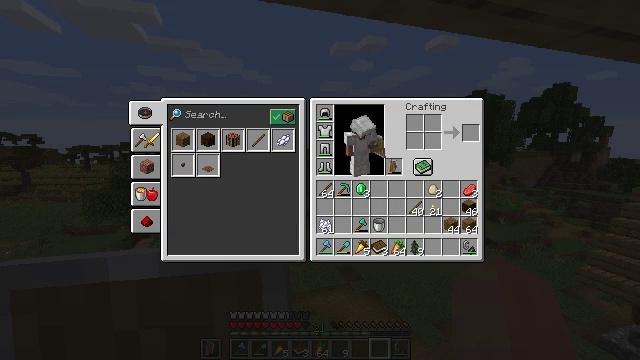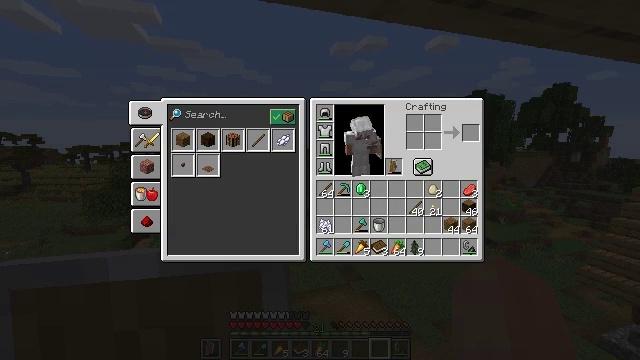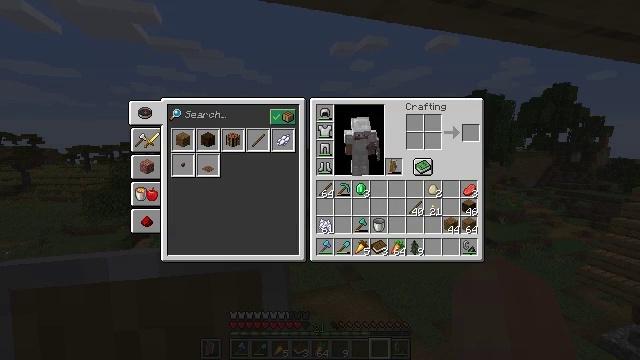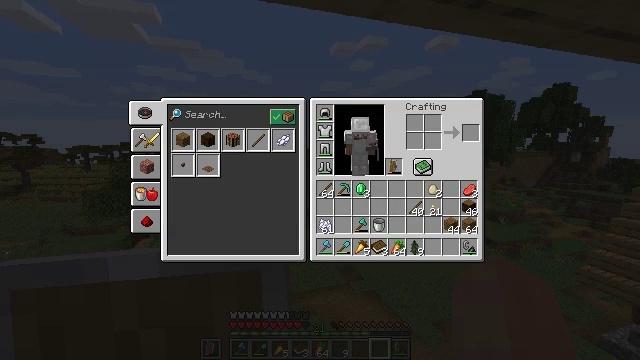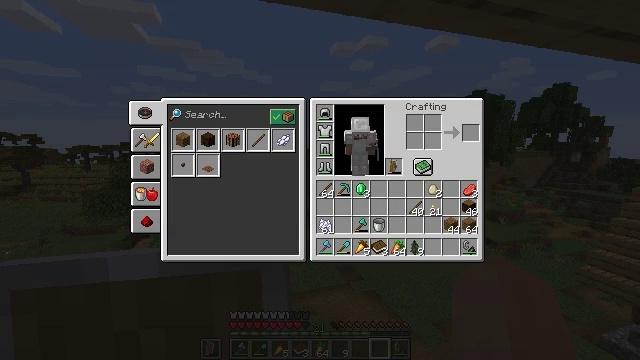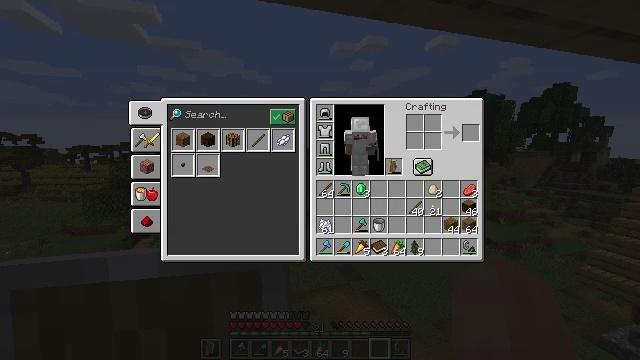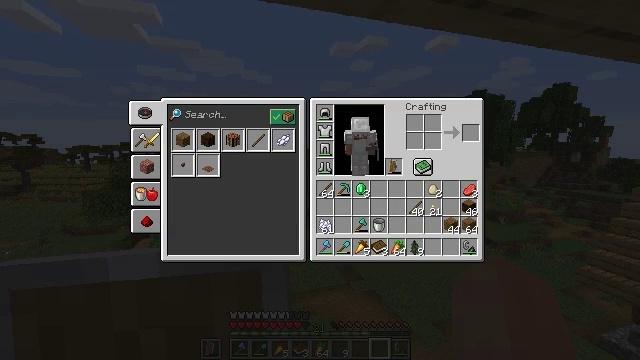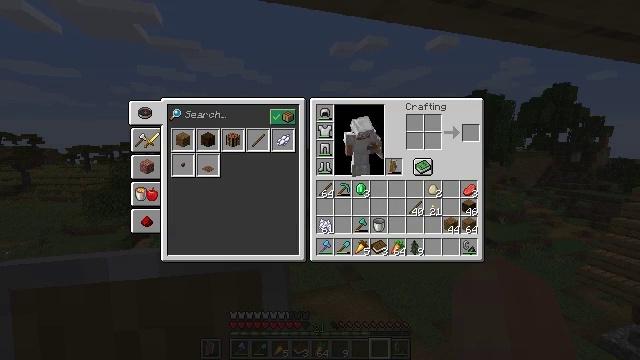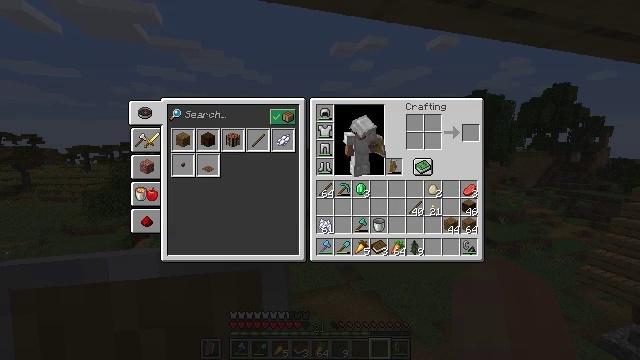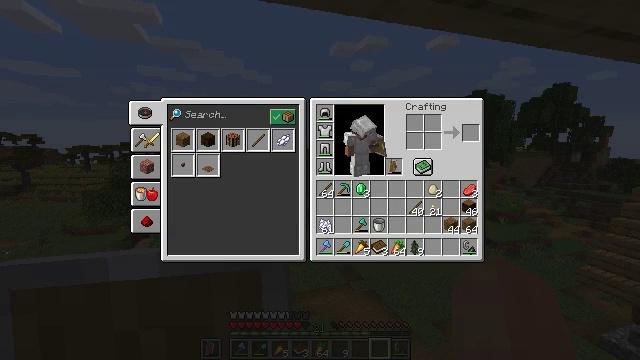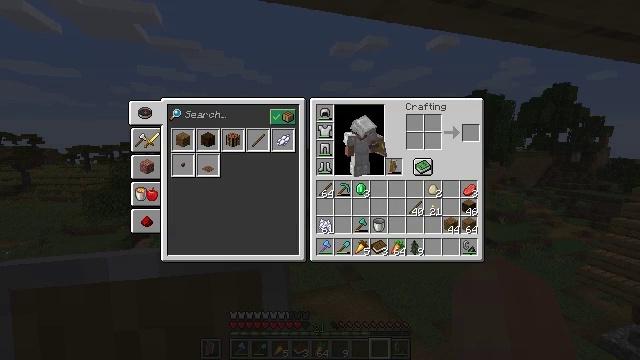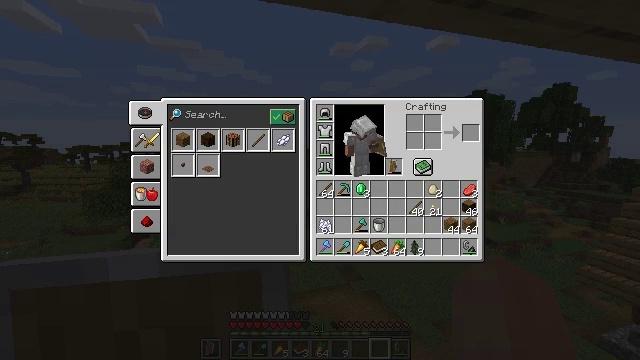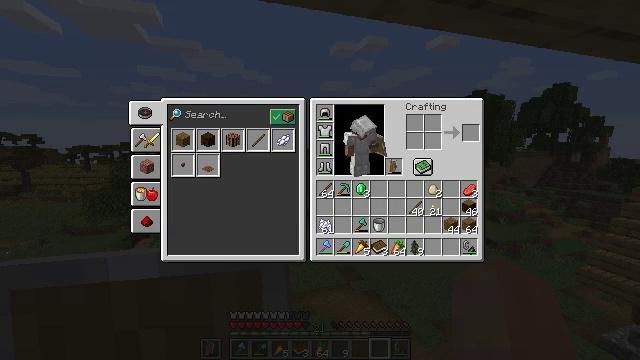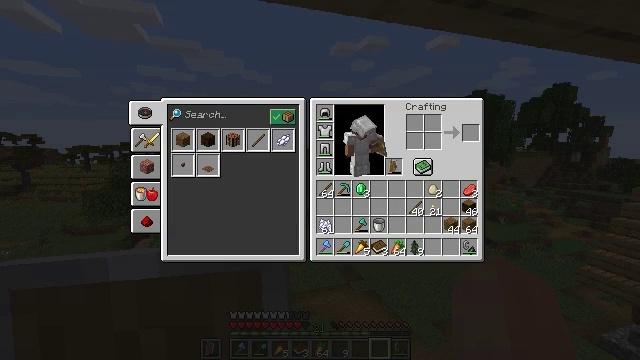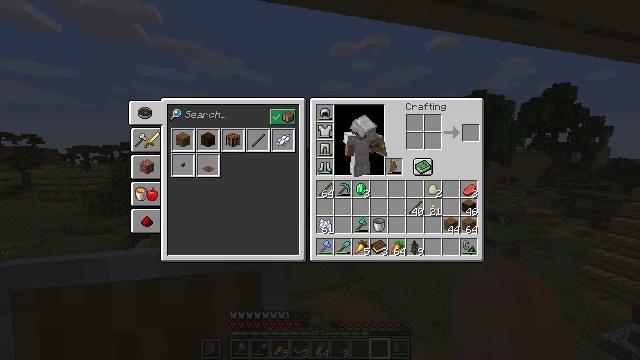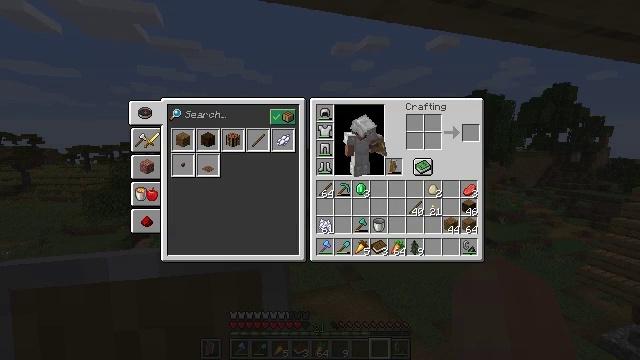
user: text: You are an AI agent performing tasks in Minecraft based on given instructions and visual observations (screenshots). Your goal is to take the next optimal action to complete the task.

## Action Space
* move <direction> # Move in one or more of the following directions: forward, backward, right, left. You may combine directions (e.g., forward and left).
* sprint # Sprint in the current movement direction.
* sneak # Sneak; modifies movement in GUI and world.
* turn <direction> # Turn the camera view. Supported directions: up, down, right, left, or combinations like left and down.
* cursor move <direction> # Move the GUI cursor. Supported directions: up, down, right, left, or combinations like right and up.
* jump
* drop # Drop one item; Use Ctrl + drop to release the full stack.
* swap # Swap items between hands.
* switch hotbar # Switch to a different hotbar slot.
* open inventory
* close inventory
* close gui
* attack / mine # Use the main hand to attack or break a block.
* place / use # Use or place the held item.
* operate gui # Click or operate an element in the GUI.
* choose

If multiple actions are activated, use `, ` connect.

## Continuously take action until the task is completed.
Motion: motion action
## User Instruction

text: Remove beef from the inventory.
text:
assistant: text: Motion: cursor move left and down
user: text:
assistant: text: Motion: no_op
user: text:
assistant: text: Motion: no_op
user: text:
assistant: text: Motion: no_op
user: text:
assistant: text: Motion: no_op
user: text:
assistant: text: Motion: cursor move right
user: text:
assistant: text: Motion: cursor move right
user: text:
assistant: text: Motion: cursor move right
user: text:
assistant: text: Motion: no_op
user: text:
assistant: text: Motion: no_op
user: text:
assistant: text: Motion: no_op
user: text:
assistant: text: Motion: no_op
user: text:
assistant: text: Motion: no_op
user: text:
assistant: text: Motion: no_op
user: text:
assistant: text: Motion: no_op
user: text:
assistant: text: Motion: no_op
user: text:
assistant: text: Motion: cursor move up
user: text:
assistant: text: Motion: no_op
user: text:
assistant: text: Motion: no_op
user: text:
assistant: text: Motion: cursor move up
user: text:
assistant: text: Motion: cursor move up
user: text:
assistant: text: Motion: cursor move up
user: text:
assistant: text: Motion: no_op
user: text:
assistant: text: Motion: no_op
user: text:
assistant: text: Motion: no_op
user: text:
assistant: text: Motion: no_op
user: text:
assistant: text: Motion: no_op
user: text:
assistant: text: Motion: sprint
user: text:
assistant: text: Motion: sprint
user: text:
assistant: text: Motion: sprint